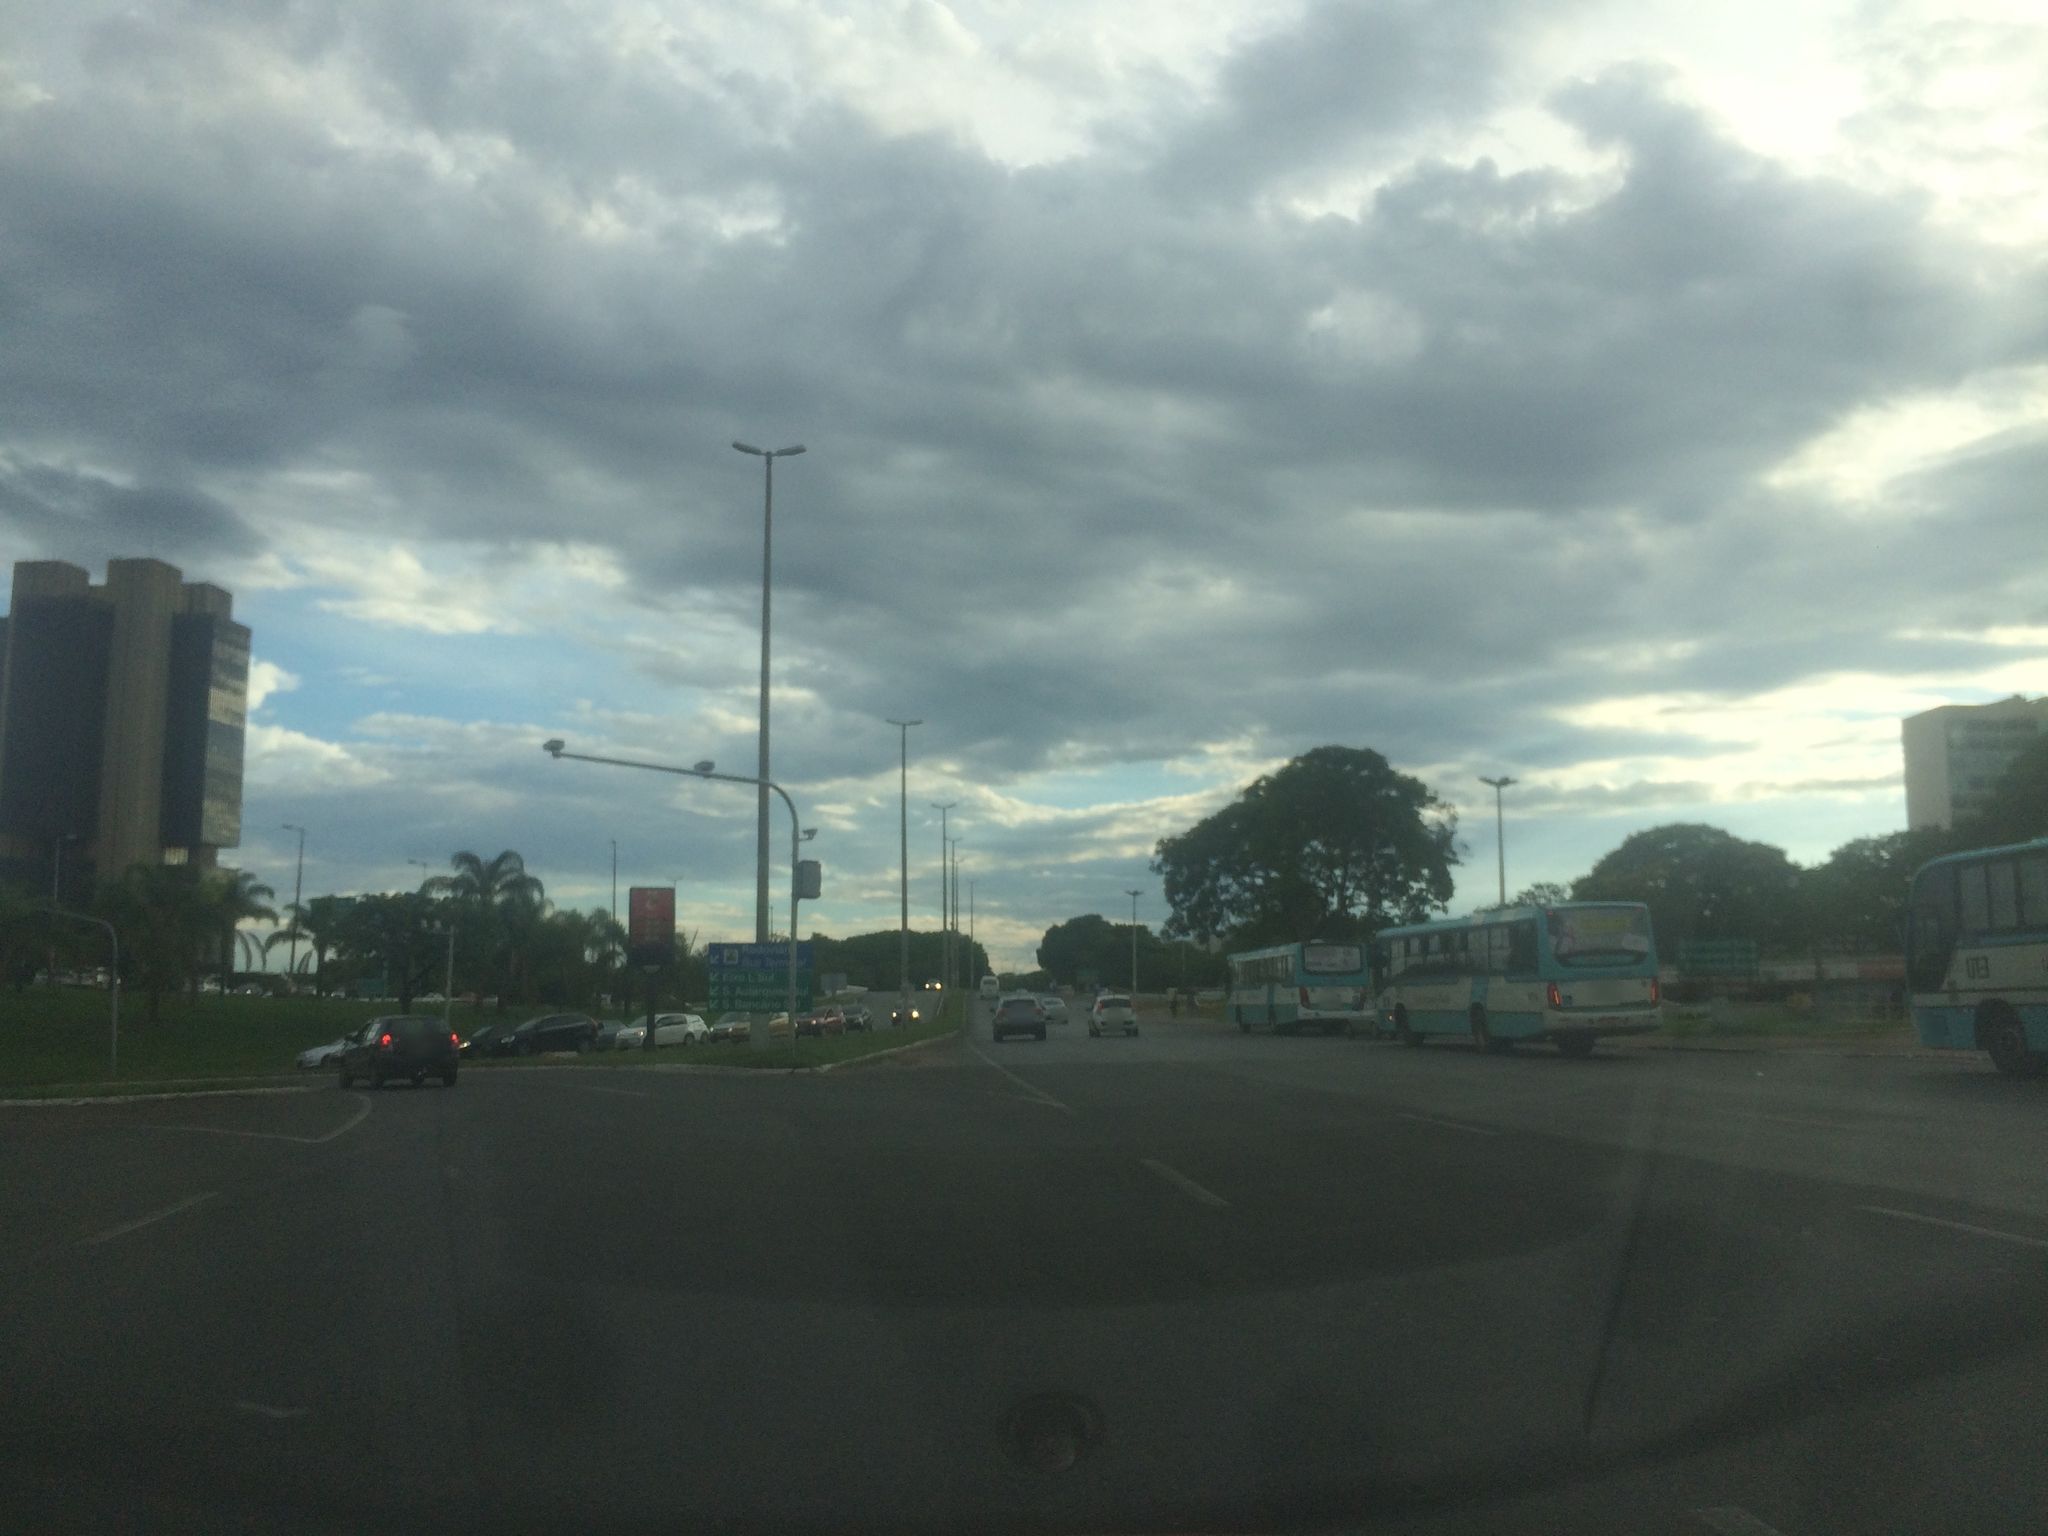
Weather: cloudy
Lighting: day
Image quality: slightly poor
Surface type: driving surface
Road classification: pedestrian, footway
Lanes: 5
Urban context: suburban or peri-urban
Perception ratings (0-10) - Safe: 2.02, Lively: 4.31, Beautiful: 3.77, Boring: 3.4, Depressing: 7.7, Wealthy: 0.45